Field crop: maize
Growth stage: 1
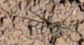
Species: lolium